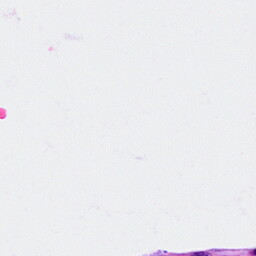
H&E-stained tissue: Ovarian